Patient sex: F
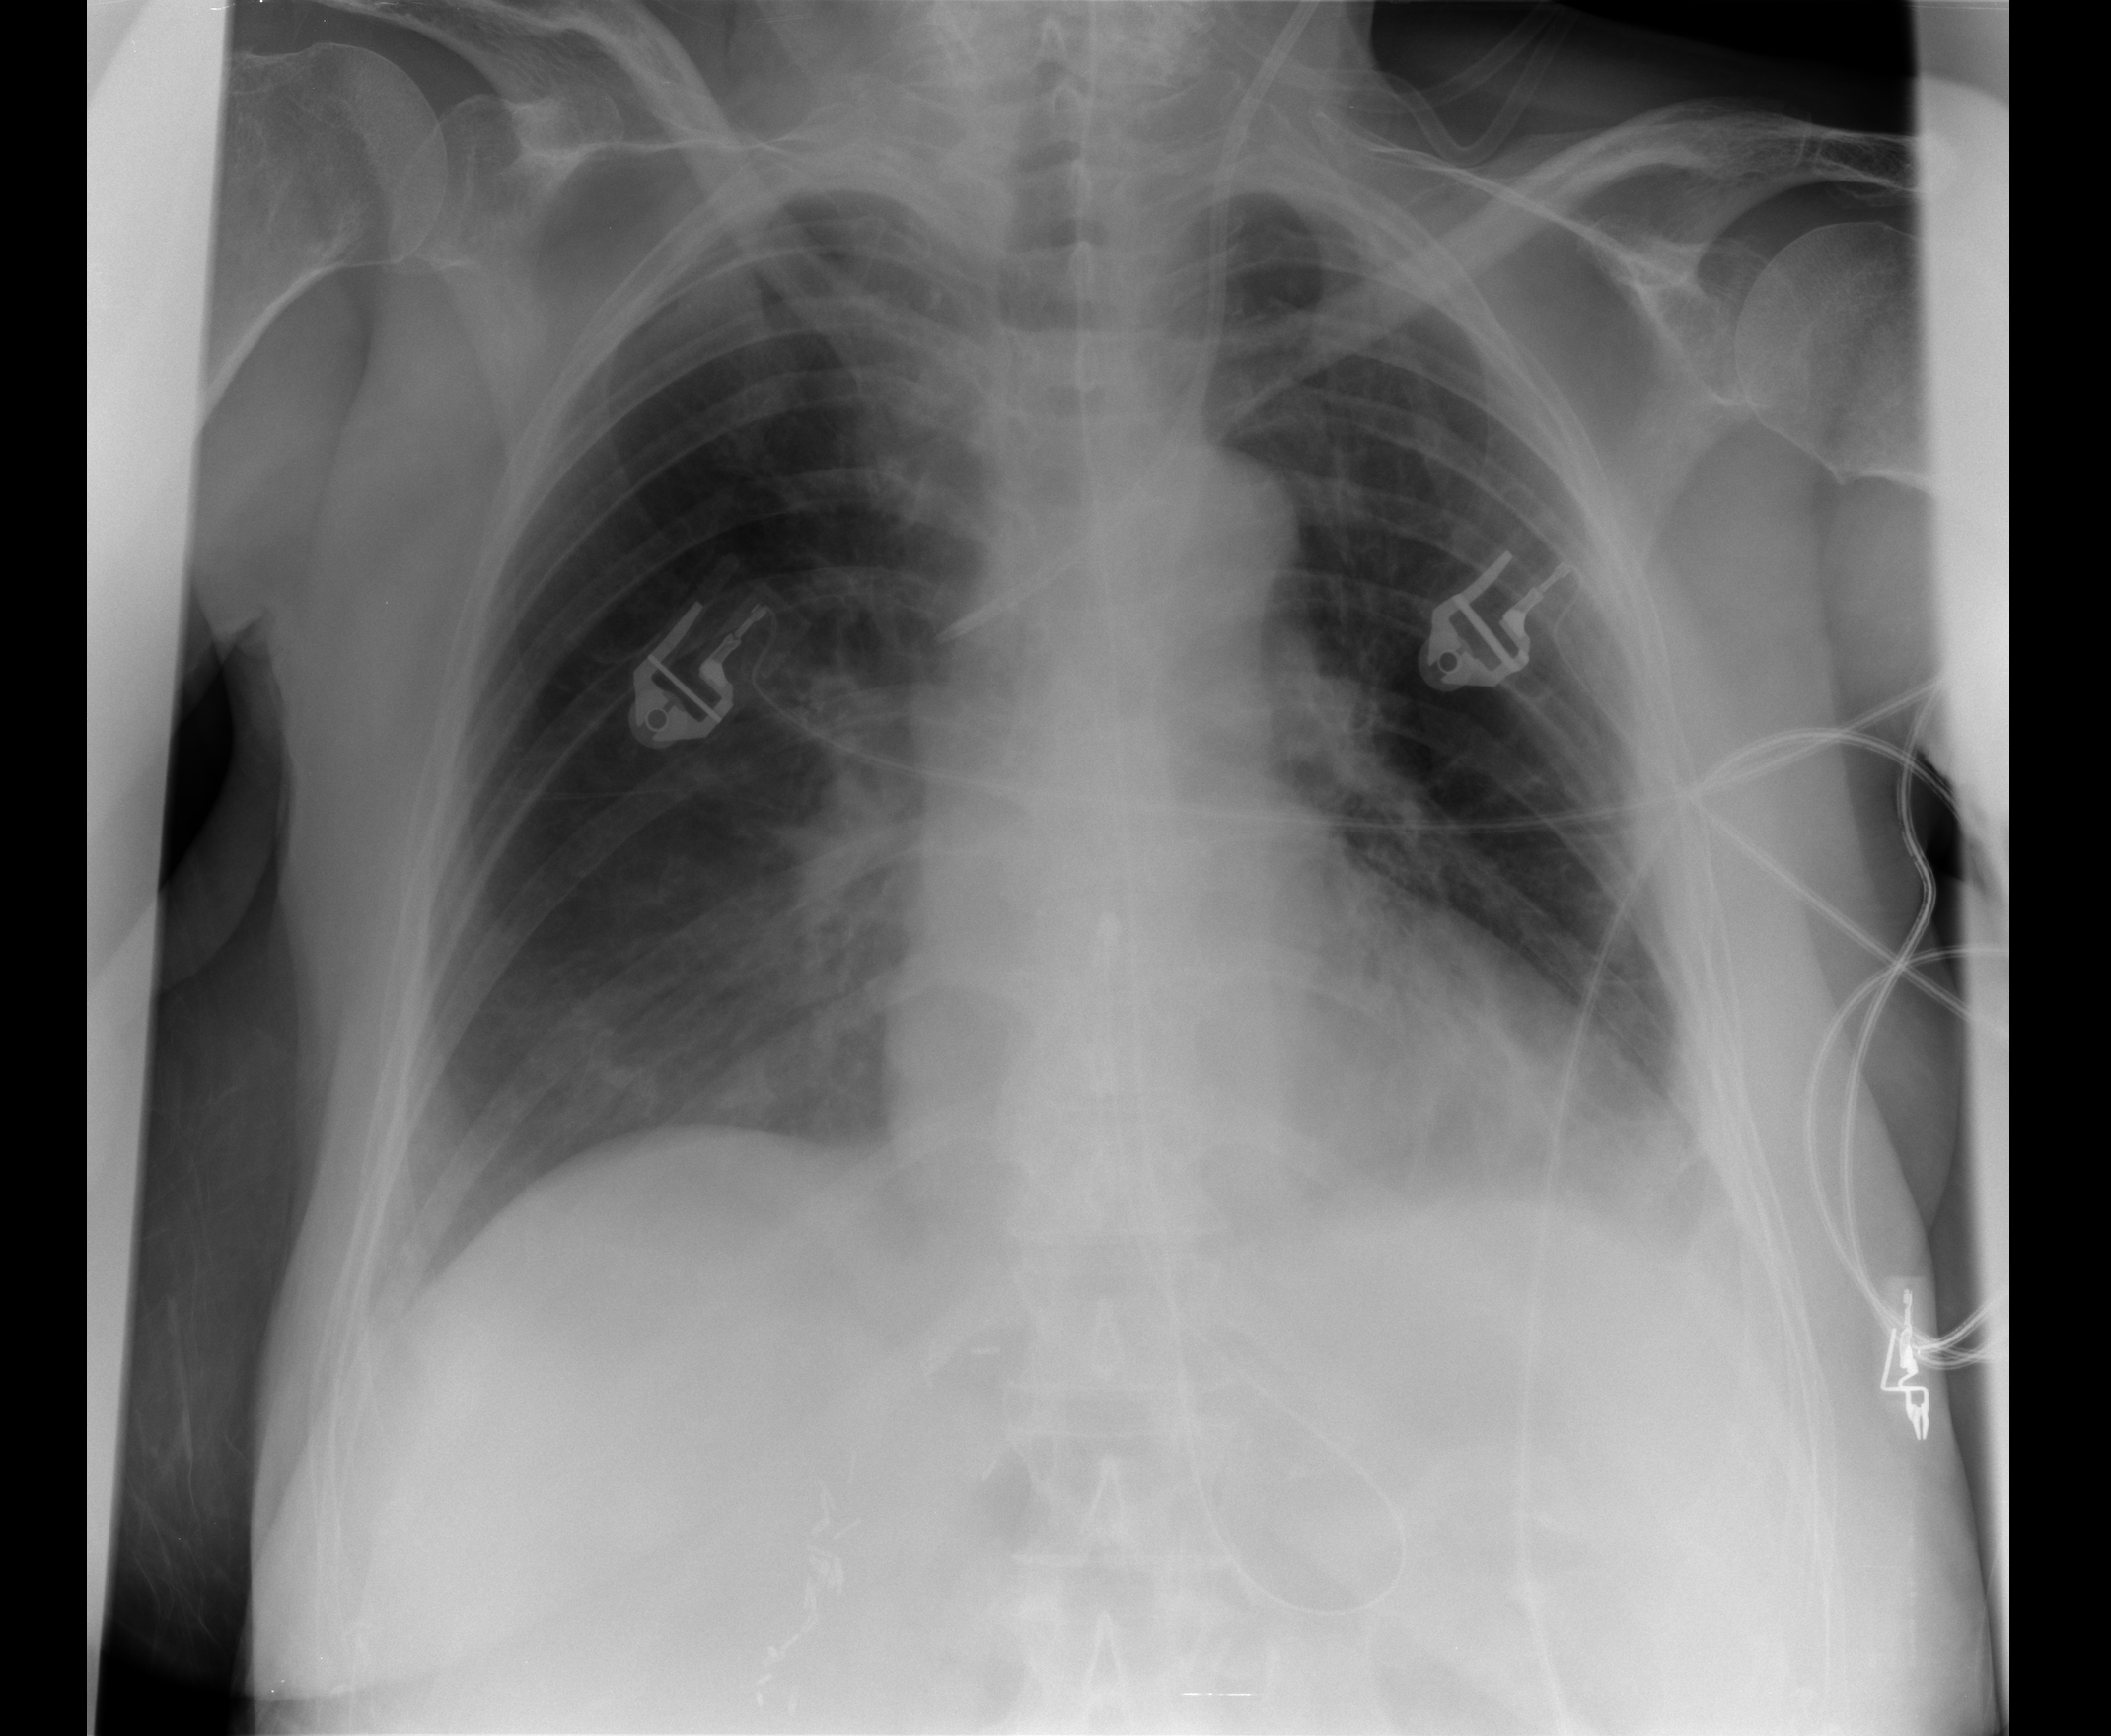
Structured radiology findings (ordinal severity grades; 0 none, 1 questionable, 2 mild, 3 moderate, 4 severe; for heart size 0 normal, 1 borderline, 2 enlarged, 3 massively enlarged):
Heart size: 1
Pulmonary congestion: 1
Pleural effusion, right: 0
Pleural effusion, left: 1
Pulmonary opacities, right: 0
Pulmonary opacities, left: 0
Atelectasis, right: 1
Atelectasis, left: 1